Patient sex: M
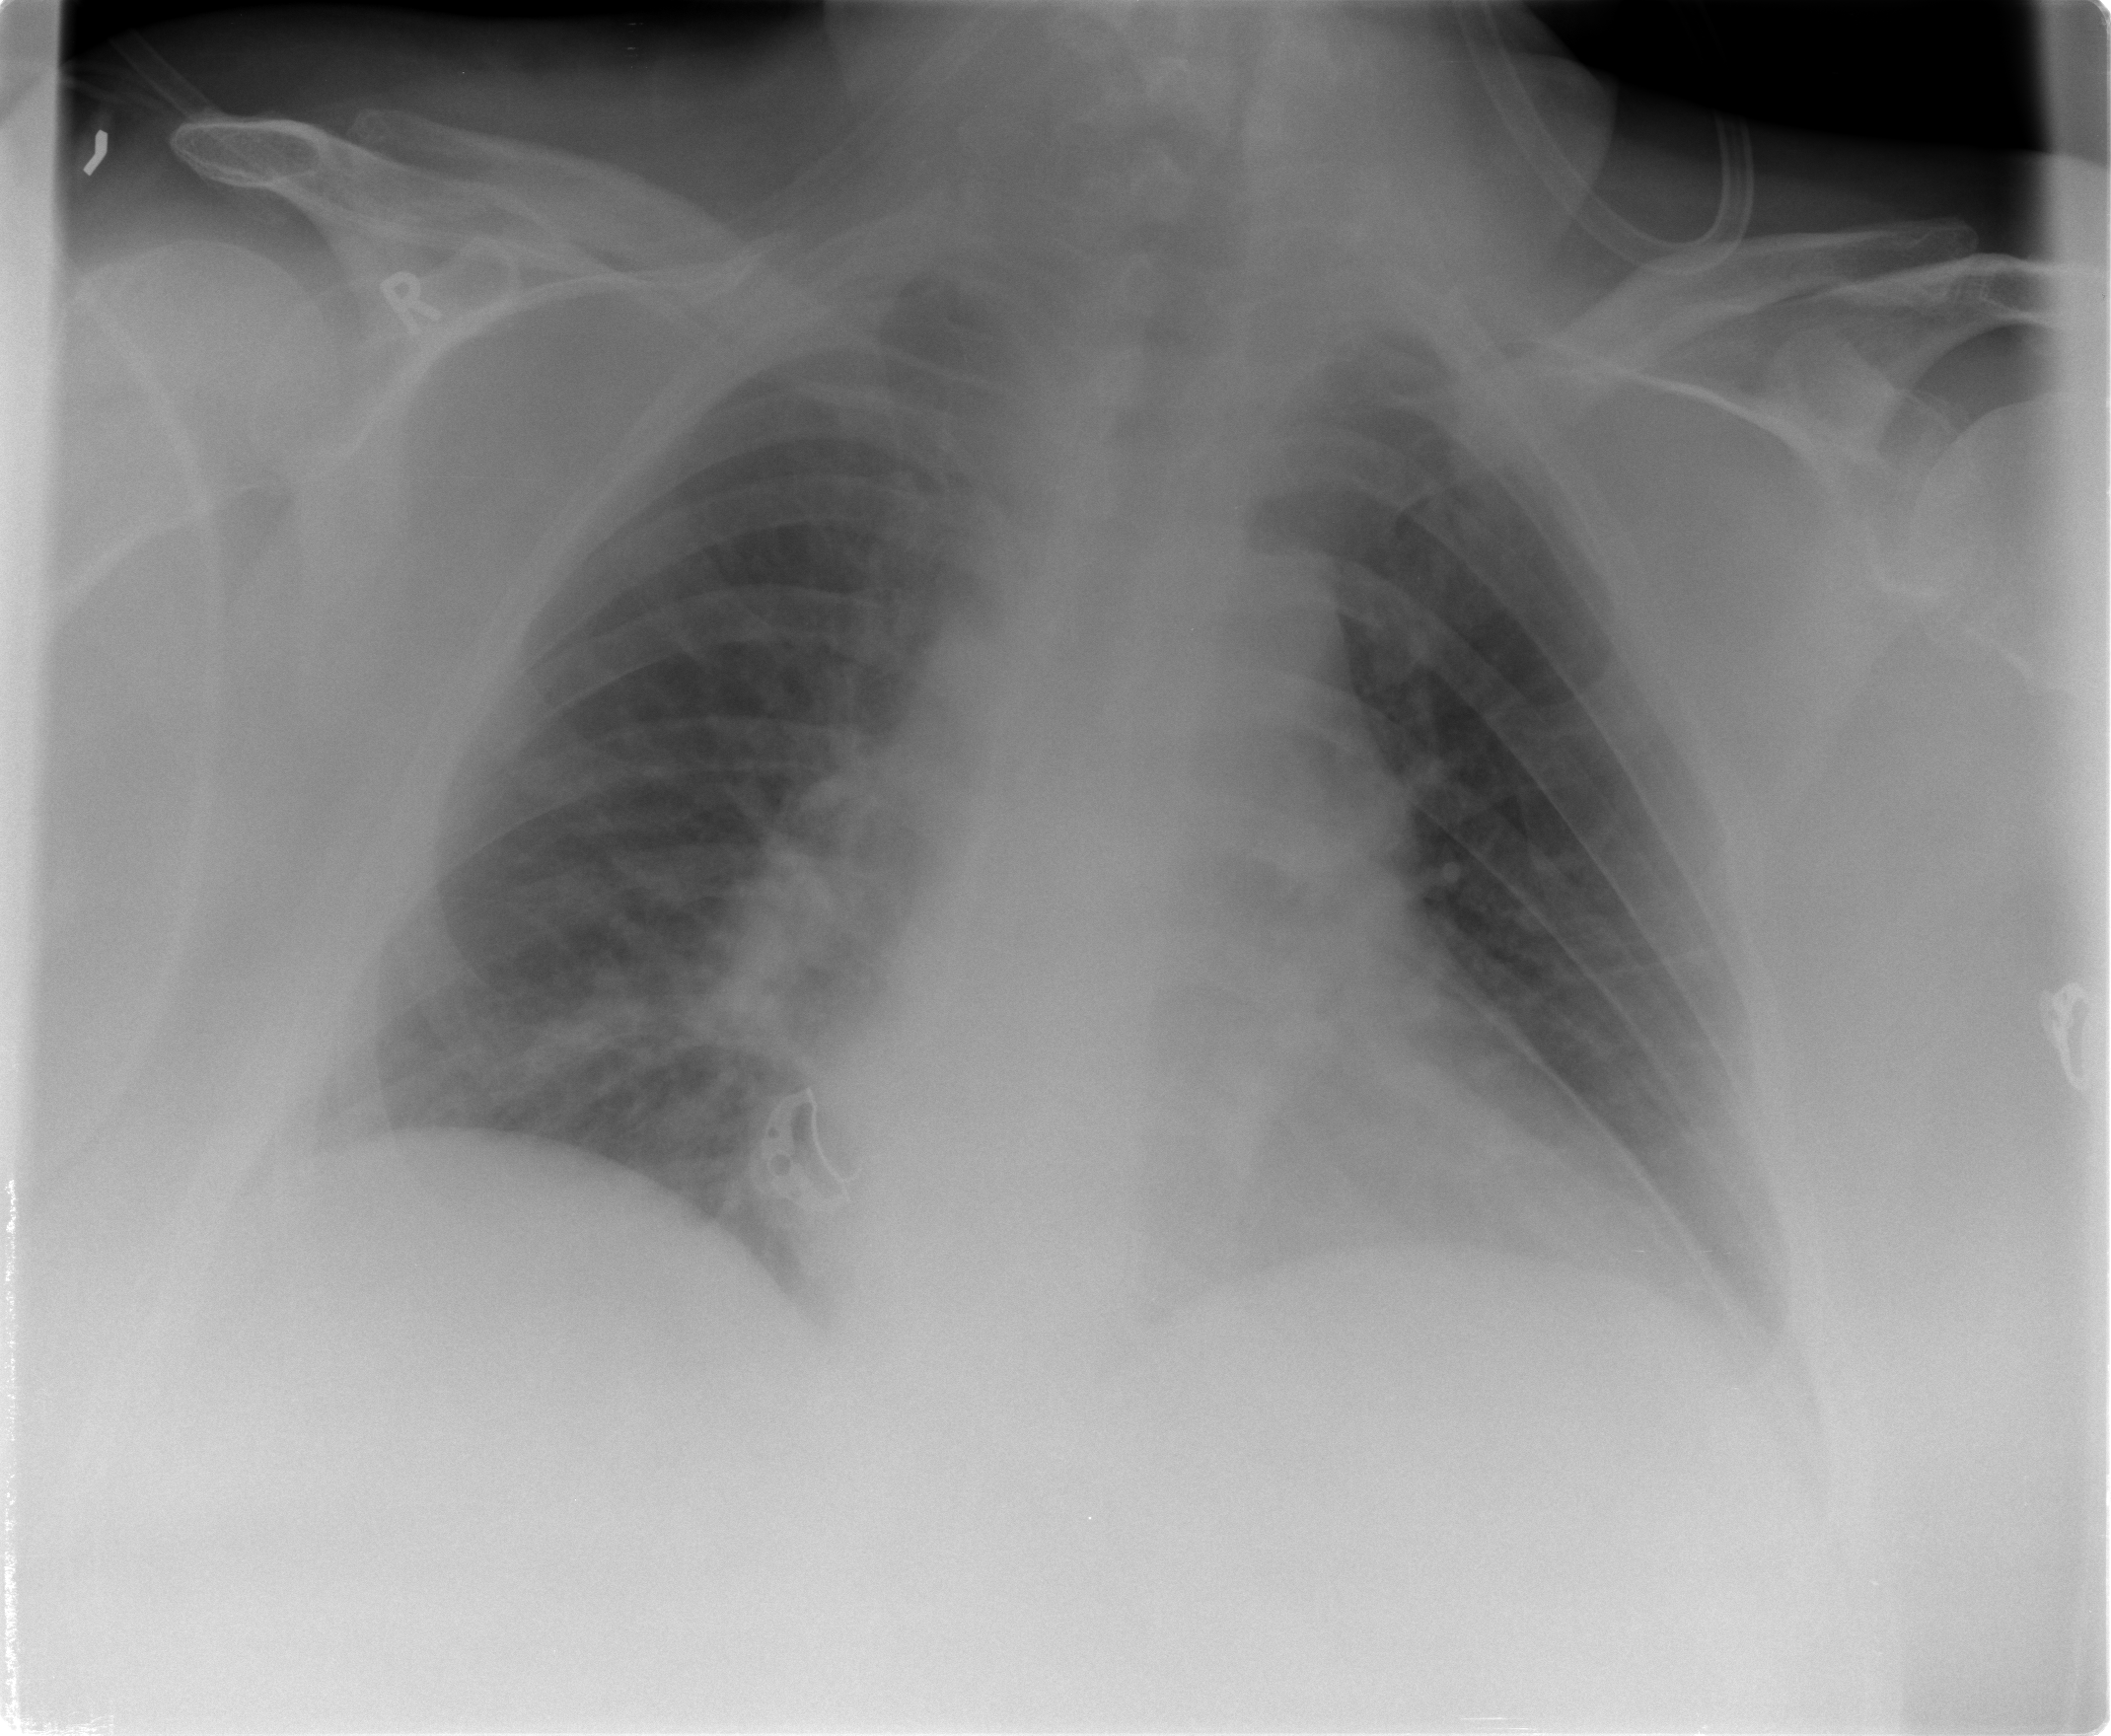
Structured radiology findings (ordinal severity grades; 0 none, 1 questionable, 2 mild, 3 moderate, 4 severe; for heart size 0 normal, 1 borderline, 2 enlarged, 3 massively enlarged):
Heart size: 1
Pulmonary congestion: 2
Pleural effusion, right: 1
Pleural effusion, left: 1
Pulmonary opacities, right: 0
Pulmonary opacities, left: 0
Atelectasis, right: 0
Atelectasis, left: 0